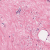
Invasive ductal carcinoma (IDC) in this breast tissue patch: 0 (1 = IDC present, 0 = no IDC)